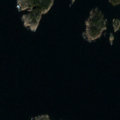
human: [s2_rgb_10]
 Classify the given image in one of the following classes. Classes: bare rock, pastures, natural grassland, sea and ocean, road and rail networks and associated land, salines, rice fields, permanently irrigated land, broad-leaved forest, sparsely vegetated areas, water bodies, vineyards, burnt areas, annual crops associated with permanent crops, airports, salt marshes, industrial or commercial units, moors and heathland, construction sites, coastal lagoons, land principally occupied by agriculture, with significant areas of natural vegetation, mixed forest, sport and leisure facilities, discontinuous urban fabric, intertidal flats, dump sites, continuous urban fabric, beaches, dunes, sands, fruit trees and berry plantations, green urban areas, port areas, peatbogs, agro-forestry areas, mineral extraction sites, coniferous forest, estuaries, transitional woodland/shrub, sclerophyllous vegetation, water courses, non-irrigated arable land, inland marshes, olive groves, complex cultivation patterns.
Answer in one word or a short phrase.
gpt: sea and ocean